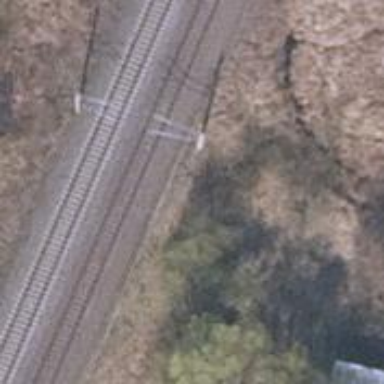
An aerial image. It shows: Milestone along the railway with catenary mast.